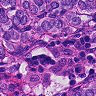
Metastatic tissue present: yes